Question: How can I remove the lines at the end of the limits in calls to 'geom_density'?
Here is an example:
'''
library(ggplot2)
set.seed(1234)
dfGamma = data.frame(nu75 = rgamma(100, 0.75),
nu1 = rgamma(100, 1),
nu2 = rgamma(100, 2))
dfGamma = stack(dfGamma)
ggplot(dfGamma, aes(x = values)) +
geom_density(aes(group = ind, color = ind))
'''
which produces,

How would I get rid of the vertical blue lines at the edges of the plot, and the horizontal one running along the x-axis?
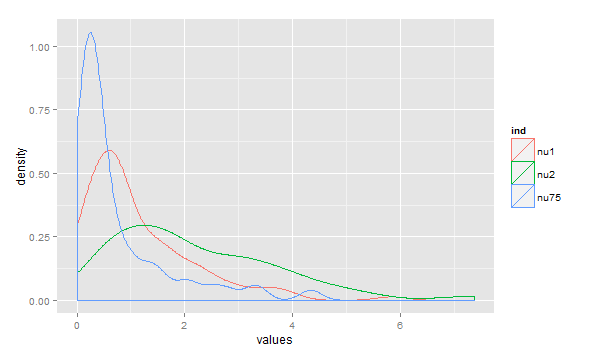
Answer: You can use 'stat_density()' instead of 'geom_density()' and add arguments 'geom="line"' and 'position="identity"'.
'''
ggplot(dfGamma, aes(x = values)) +
stat_density(aes(group = ind, color = ind),position="identity",geom="line")
'''